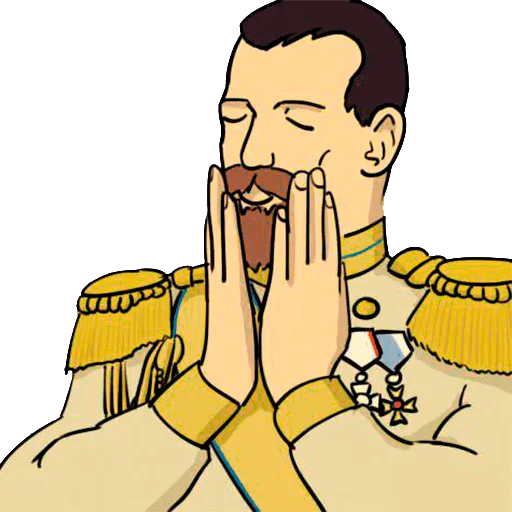
Label: 5_Feels_Good